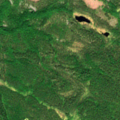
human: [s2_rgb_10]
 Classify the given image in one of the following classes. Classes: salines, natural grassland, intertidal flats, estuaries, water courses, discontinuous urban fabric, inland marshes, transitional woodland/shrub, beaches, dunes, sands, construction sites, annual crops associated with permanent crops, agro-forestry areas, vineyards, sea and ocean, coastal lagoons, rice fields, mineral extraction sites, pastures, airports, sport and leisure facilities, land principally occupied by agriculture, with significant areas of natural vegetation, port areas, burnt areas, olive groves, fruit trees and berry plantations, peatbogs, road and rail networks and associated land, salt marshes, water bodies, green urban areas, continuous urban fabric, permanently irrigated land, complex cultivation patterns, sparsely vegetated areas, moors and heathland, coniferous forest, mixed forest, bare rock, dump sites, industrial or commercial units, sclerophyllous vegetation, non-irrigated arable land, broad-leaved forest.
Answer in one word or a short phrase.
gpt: coniferous forest, mixed forest